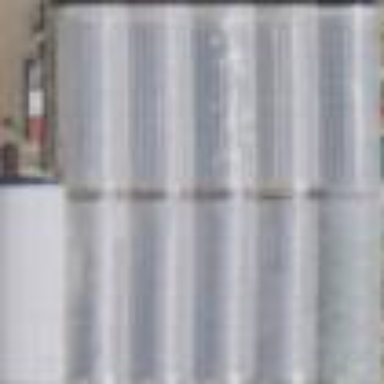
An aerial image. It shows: Garden centre housed in building.